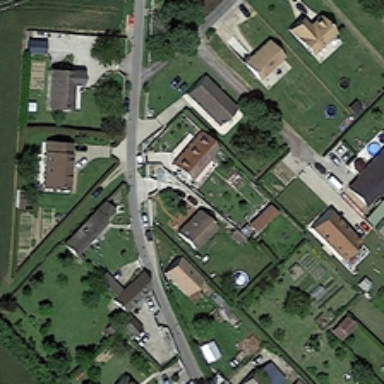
Many buildings and green trees are in a medium residential area .